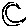
Label: moon